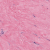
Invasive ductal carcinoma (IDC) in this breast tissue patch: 0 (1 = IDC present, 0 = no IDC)